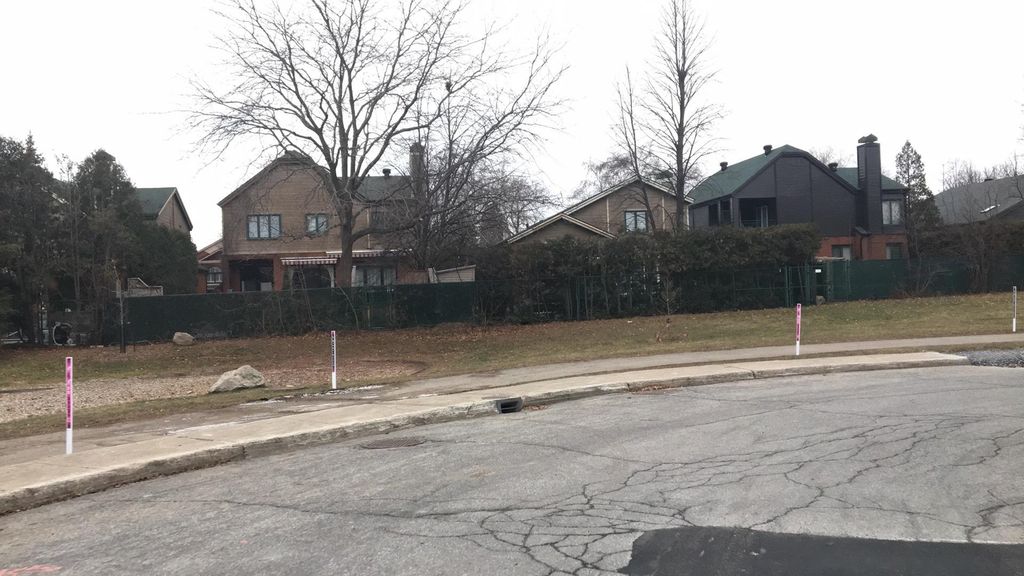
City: montreal